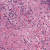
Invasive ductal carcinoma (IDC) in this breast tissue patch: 1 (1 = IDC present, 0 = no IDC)